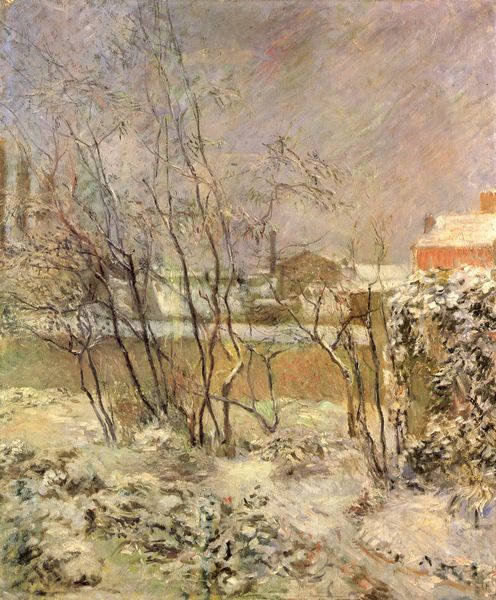
Titel: Schnee in der Rue Carcel
Künstler: Paul Gauguin
Standort: København
Institution: Ny Carlsberg Glyptotek
Schlagwörter: baum, blau, gemälde, himmel, wasser, weiß, bäume, landschaft, stadt, ufer, äste, hintergrund, licht, zeichnung, eis, gebäude, haus, rot, schnee, weg, malerei, öl, bach, dämmerung, häuser, kalt, pappeln, strauch, wind, busch, gebüsch, sonne, sträucher, schornstein, garten, schnell, dorf, mauer, schornsteine, hecke, violett, kahl, winter, fabrik, industrie, sturm, striche, kälte, schneewehe, hodler, mauern, karg, siedlung, frost, schneefall, gestrüpp, hellligkeit, verschneit, kark, a,ewndwikuq, mauer haus